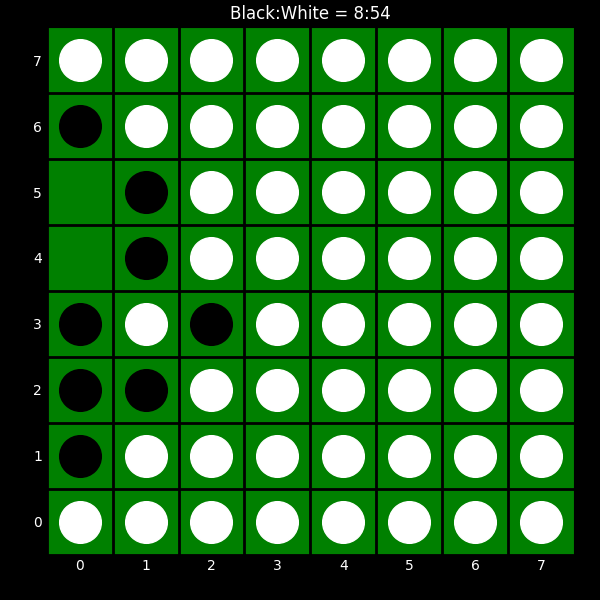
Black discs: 8
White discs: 54